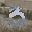
Label: 3